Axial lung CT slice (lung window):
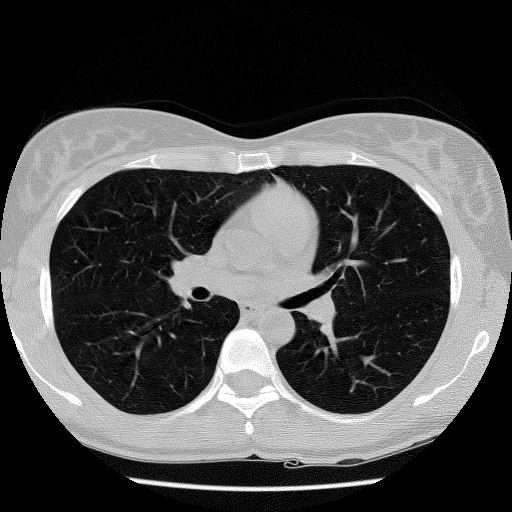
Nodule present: no